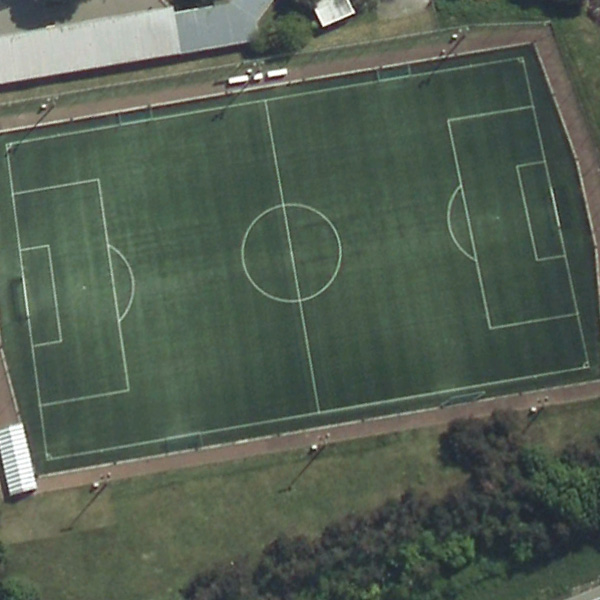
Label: Playground